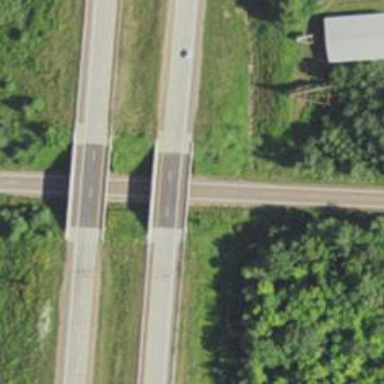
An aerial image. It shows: Bridge over trunk highway with expressway.